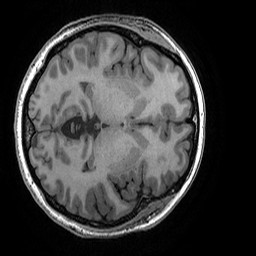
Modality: T1w
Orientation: axial
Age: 26
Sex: female
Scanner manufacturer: ge
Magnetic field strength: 3 T
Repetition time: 0.008184 s
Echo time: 0.003192 s